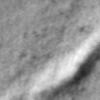
Label: no_change